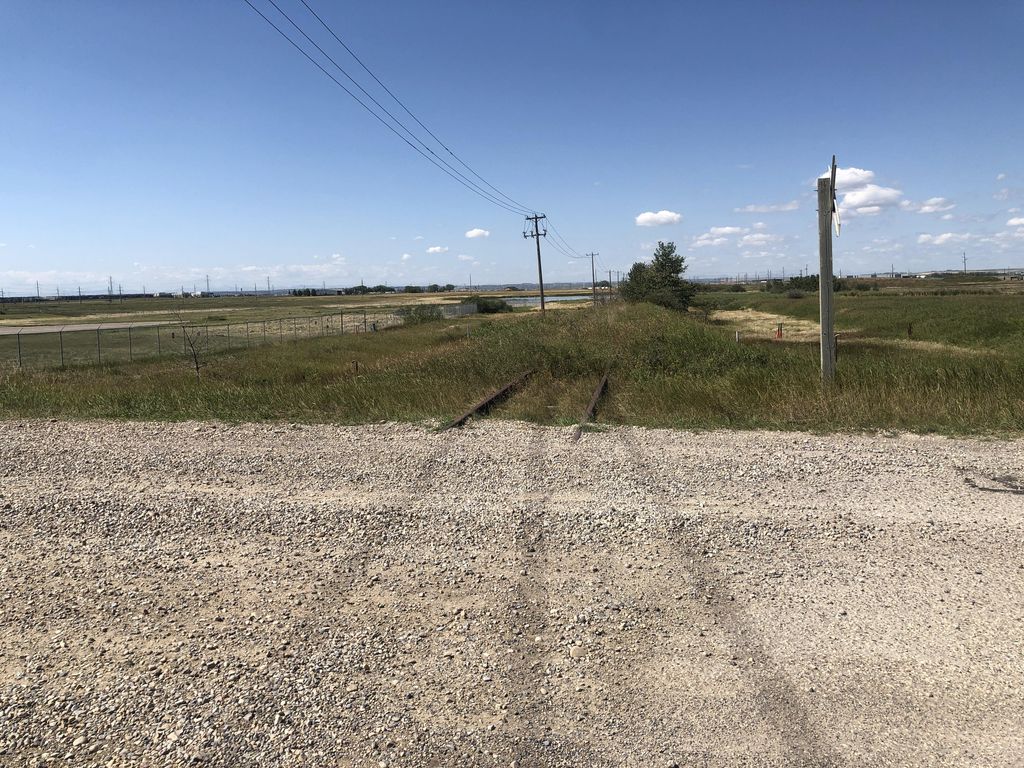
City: calgary